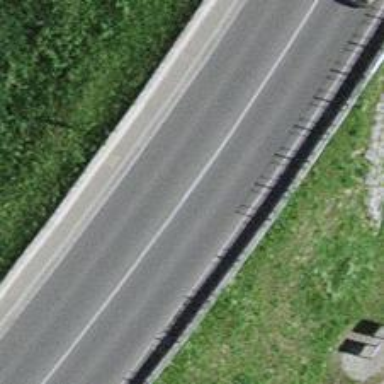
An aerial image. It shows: Asphalt road classified as primary highway which is motorroad.